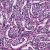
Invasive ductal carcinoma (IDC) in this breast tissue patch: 1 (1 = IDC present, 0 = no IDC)